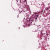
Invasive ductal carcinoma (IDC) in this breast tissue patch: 0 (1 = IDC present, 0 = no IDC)